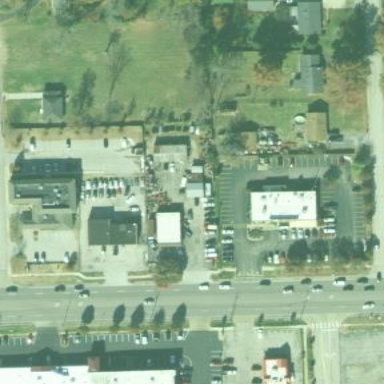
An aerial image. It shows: Retail area.